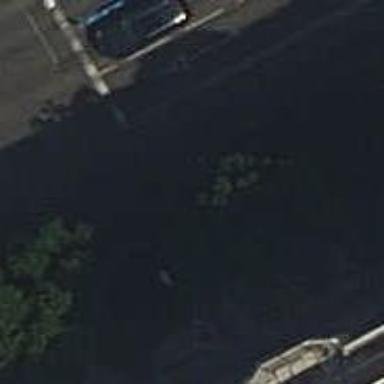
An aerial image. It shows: Primary highway with asphalt surface. It includes shared cycle lane.